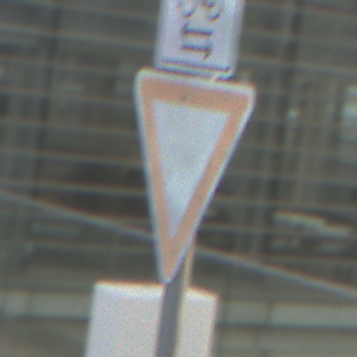
Verkehrszeichen: VorfahrtGewaehren
Zusatzzeichen oben: RichtungsangabeDurchPfeile9
Umgebung: Outdoor, Urban
Tageszeit: SunriseSunset
Wetter: PartlyCloudy
Licht: Natural
Jahreszeit: NotSpecified
Kontrast: LowContrast